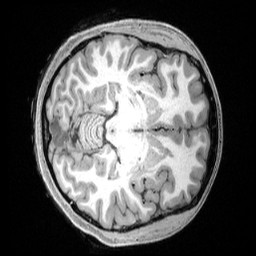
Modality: T1w
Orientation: axial
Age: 34
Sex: female
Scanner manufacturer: siemens
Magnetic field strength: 3 T
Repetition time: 2.4 s
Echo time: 0.00228 s